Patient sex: M
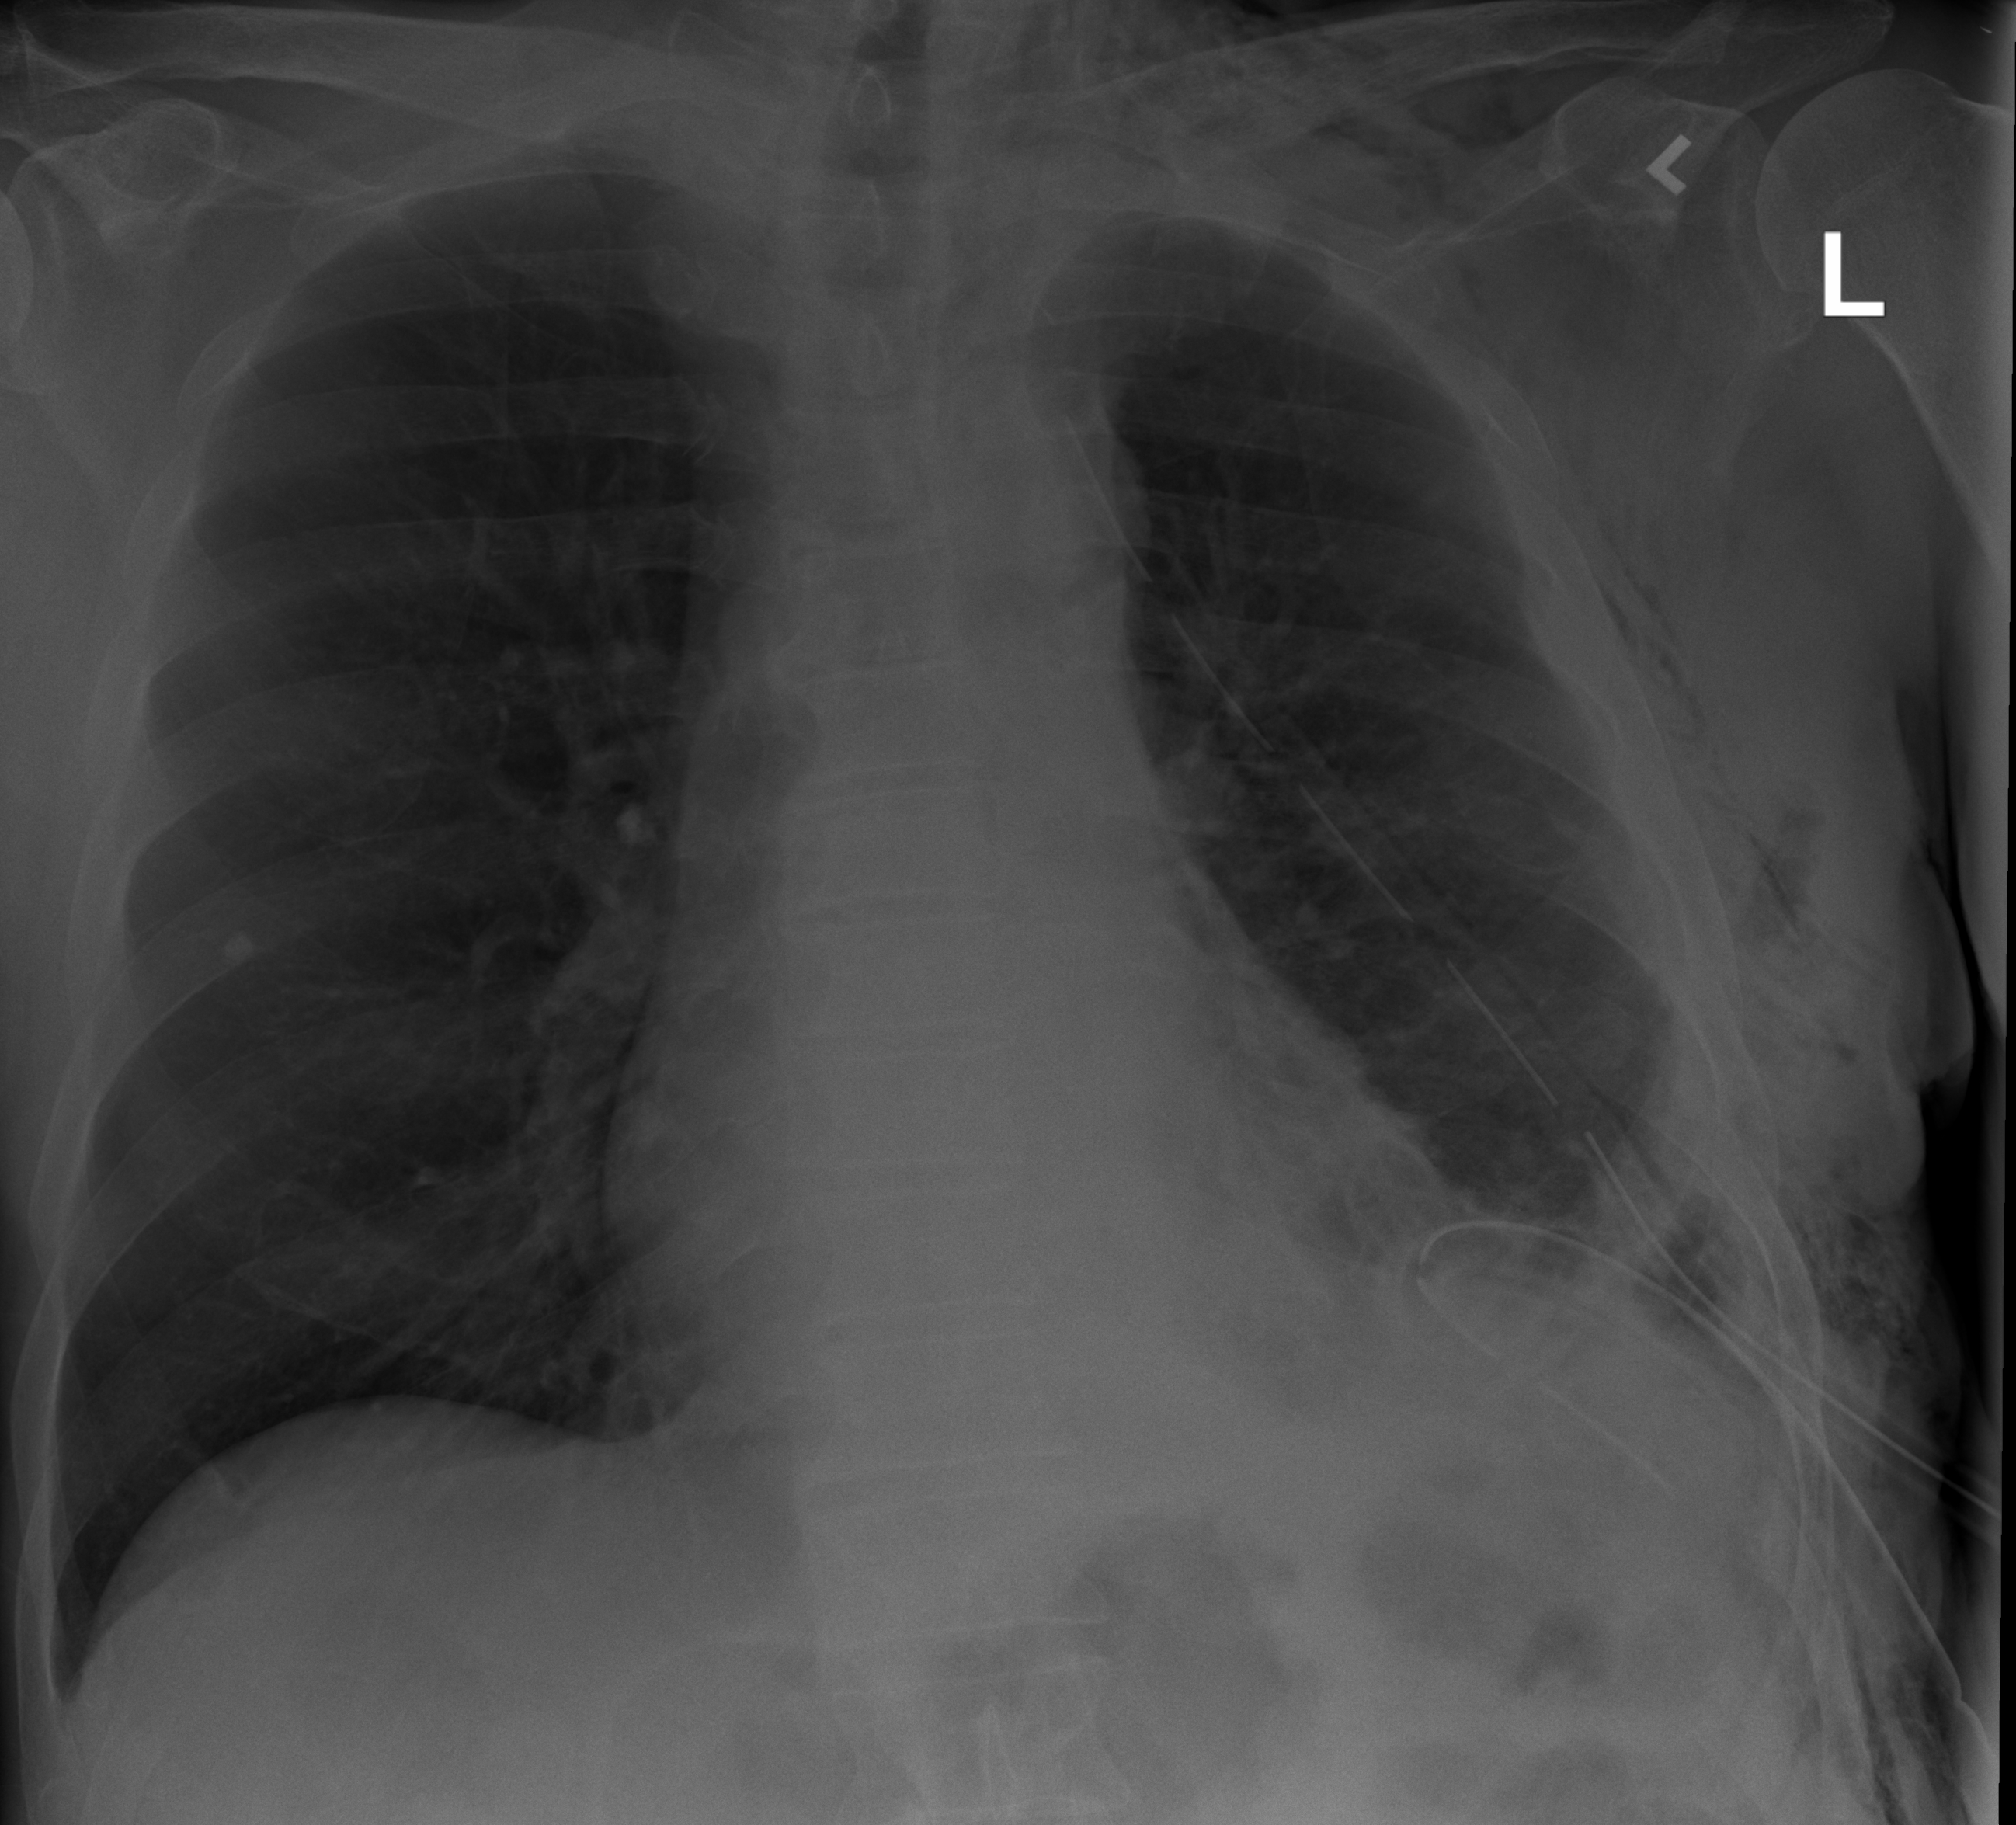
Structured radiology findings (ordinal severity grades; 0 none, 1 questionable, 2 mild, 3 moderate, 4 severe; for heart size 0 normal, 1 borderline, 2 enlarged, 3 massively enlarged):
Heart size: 1
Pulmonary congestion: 0
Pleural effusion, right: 0
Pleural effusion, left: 2
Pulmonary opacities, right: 0
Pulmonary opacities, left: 2
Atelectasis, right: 0
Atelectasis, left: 2